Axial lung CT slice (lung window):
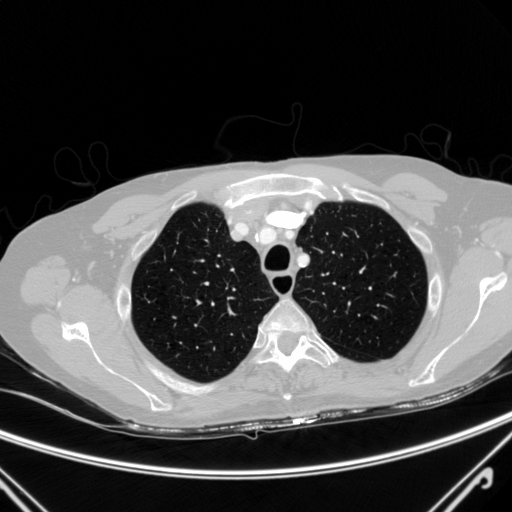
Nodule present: no